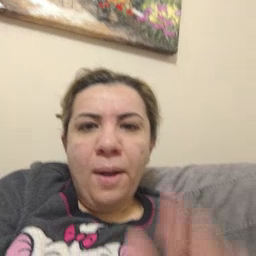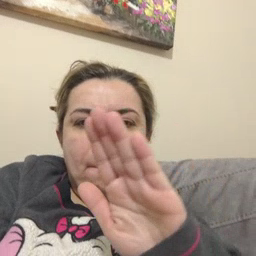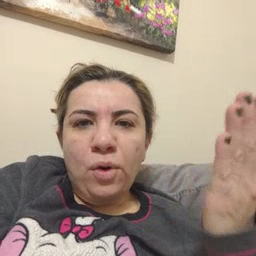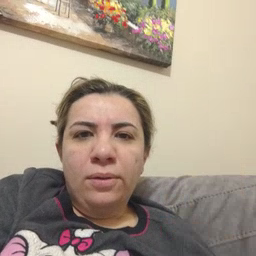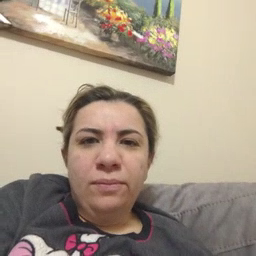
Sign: book